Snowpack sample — Buffalo Mountain, Silverthorne, Colorado, USA (1/25/25, 10:11 AM MST)
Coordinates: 39.6222, -106.1139
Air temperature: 22 °F
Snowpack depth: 110 cm
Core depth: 30 cm
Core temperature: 42.8 °F
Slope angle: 12°, slope face: 102°
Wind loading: high
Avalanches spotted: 0
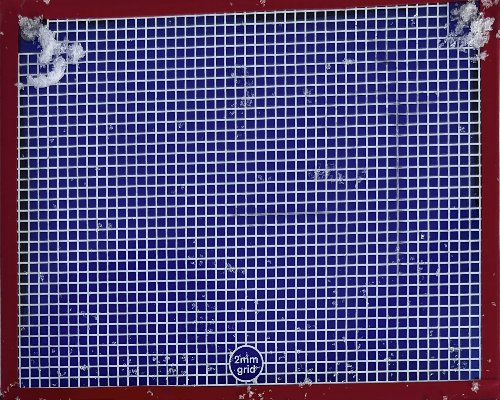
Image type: profile
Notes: No avalanches nearby, collected on the outskirts of a fire break 15 meters from the treeline, on way to Buffalo and Red Mountain